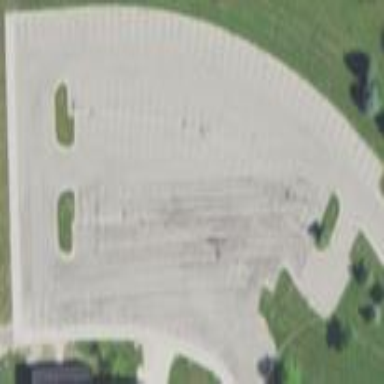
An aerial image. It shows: Parking area with surface.